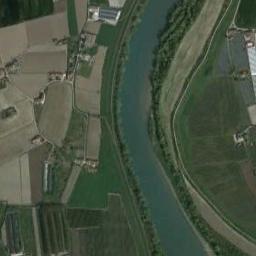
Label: river